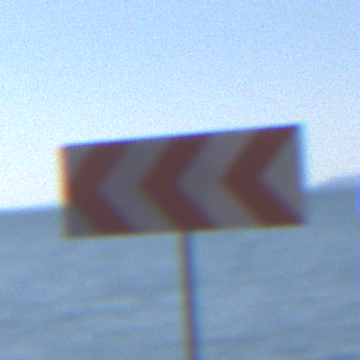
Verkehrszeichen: RichtungstafelnInKurvenGrossRechts
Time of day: MorningAfternoon
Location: Outdoor (Nature)
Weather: Clear
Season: NotSpecified
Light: Natural